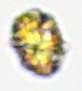
Label: Margalefidinium